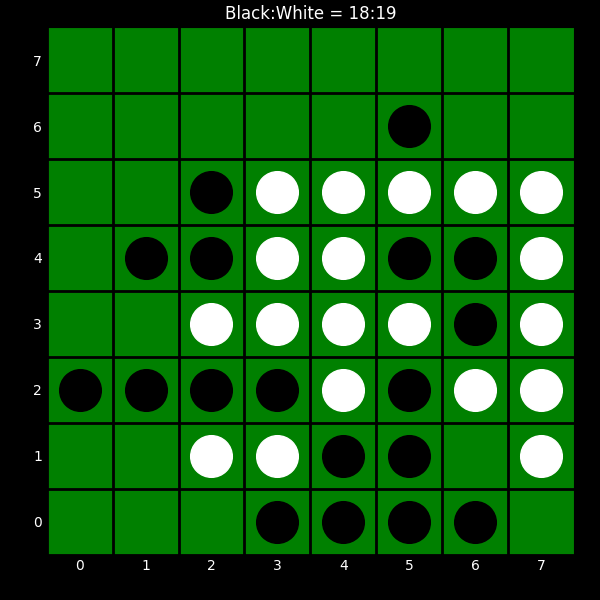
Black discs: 18
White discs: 19